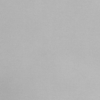
Label: dusty